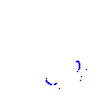
Particle: proton